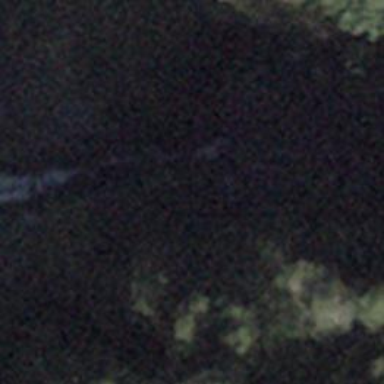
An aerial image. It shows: Beautiful waterfall.